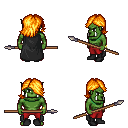
a pixel art fantasy rpg character, male body template, orc, green skin, black cape, red pants, light blonde swoop hairstyle, bracelets, black shoes, spear, four views (front, back, left, right), 2x2 character sprite sheet, small pixel art, hard edges, no anti-aliasing